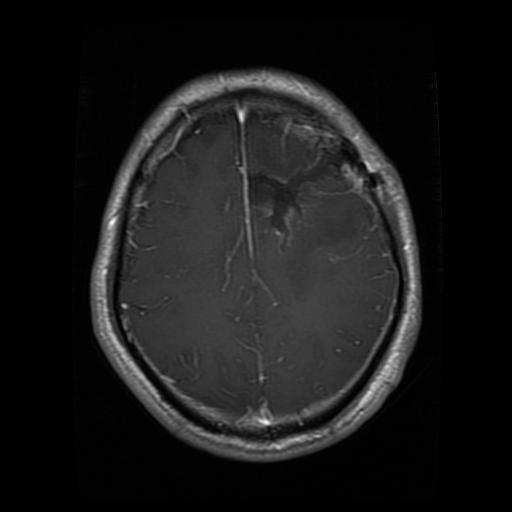
Label: glioma